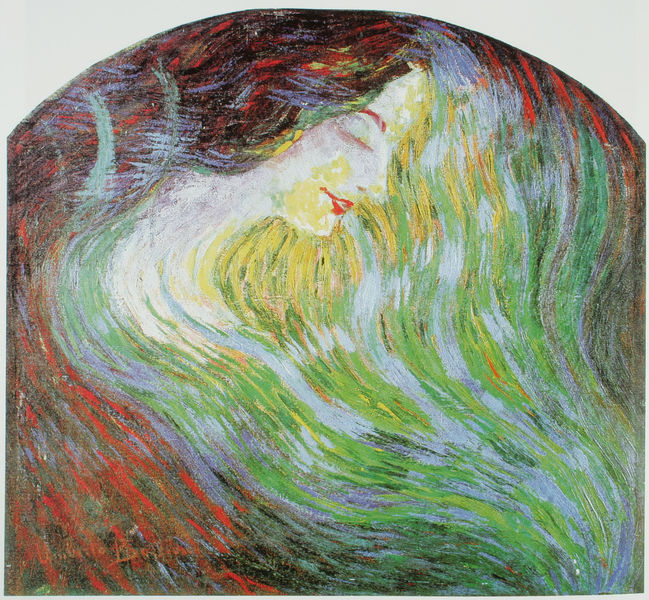
Titel: Studie eines Frauengesichts
Künstler: Umberto Boccioni
Standort: Mailand
Institution: Privatbesitz
Schlagwörter: blau, dunkel, gemälde, haut, kopf, weiß, fluss, frauen, gelb, grün, mädchen, bewegung, bunt, frau, frisur, grau, haar, hell, kreide, licht, mund, nase, pastell, profil, schwarz, dame, rot, expressionismus, ornament, augen, gesicht, schale, bildnis, hals, portrait, porträt, signatur, öl, wind, auge, haare, lippen, zart, kreis, oval, rund, lächeln, farbig, welle, wellen, liebe, bogen, moderne, abstrakt, farben, modern, farbe, lila, tag, linien, weis, fliessen, strömung, wehen, jugendstil, augenbraue, klimt, lippenstift, geschlossen, striche, fliessend, flammen, strahlen, munch, form, signum, jugenstil, norwegen, geschlossene augen, ornamental, wärme, expressiv, erscheinung, wien, frün, europa, rote lippen, wies, traumbild, ursprung, fraui, frauengesicht, roter mund, augen geschlossen, lippenstif, haarwellen, ot, secesssion